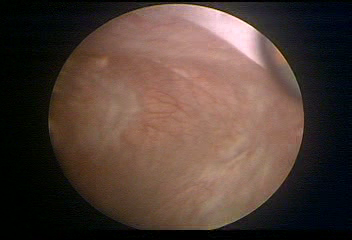
Modality: WLC
Class: Normal mucosa
Bladder cancer association: No